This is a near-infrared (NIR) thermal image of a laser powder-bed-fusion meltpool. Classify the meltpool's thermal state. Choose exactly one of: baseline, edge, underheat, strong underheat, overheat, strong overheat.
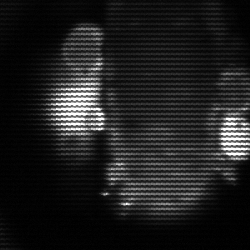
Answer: strong underheat